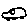
Label: car